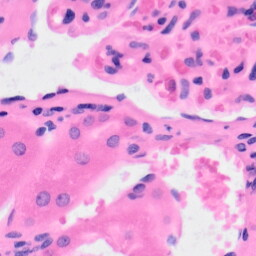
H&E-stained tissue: Kidney